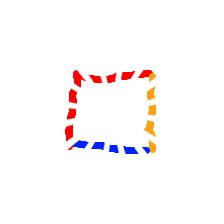
Shape: square